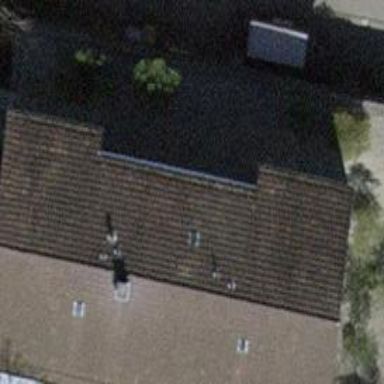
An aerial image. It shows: Terrace building.